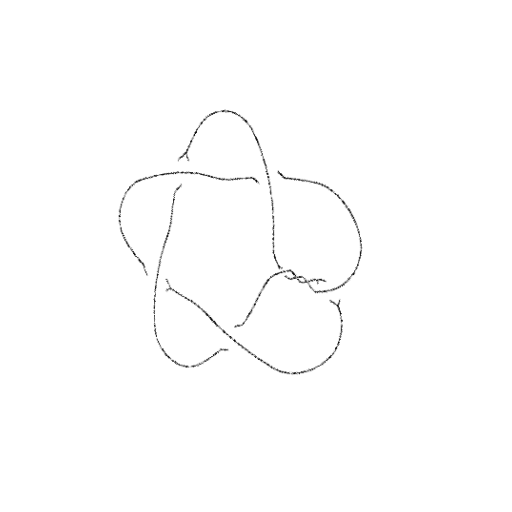
Crossing number: 8